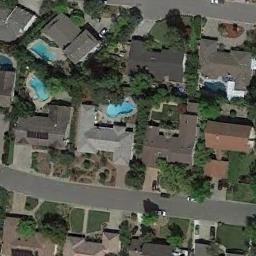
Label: medium_residential